【题型】解答题　【知识点】立体几何　【难度】medium
如图，在正三棱柱$ABC - A_1B_1C_1$中，$AA_1 = 2AC = 4$，延长$CB$至$D$，使$CB = BD$，$E$是线段$BC$的中点．

(1)求证：
① 直线$C_1B\parallel$平面$AB_1D$；
② $AE\perp DB_1$；

(2)求二面角$B_1 - AD - C$的正弦值．
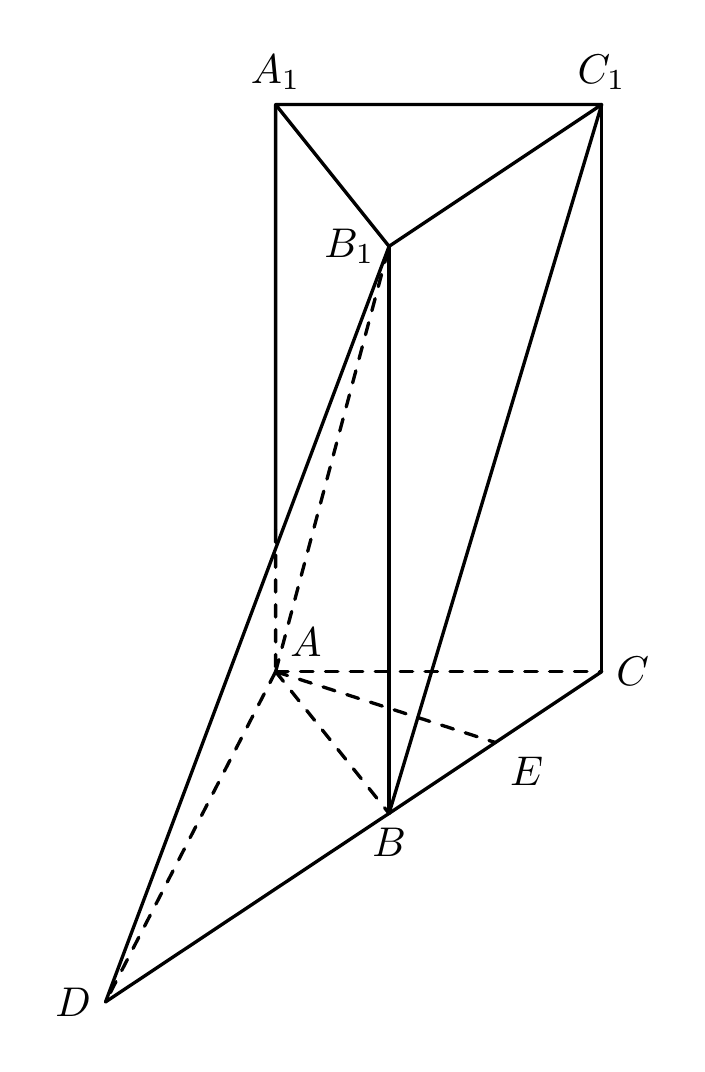
【解答】
\textbf{【答案】}(1)①证明见解析；②证明见解析 \quad (2)$\dfrac{4\sqrt{17}}{17}$

\vspace{1em}
\textbf{【知识点】}证明线面平行、线面垂直证明线线垂直、面面角的向量求法

\vspace{1em}
\textbf{【分析】}(1)①证明四边形$BDB_1C_1$为平行四边形，则$C_1B\parallel B_1D$，再根据线面平行的判定定理即可得证；
②证明$AE\perp$平面$BCC_1B_1$，再根据线面垂直的性质即可得证；

(2)易得$\angle CAD = 90^\circ$，以点$A$为原点建立空间直角坐标系，利用向量法求解即可．

\vspace{1em}
\textbf{【详解】}(1)①在正三棱柱$ABC - A_1B_1C_1$中，$BC = B_1C_1$，$BC\parallel B_1C_1$，
因为$CB = BD$，所以$BD = B_1C_1$，$BD\parallel B_1C_1$，
所以四边形$BDB_1C_1$为平行四边形，所以$C_1B\parallel B_1D$，
又$C_1B\not\subset$平面$AB_1D$，$B_1D\subset$平面$AB_1D$，
所以$C_1B\parallel$平面$AB_1D$；

②因为$AB = AC$，$E$是线段$BC$的中点，所以$AE\perp BC$，
因为$BB_1\perp$平面$ABC$，$AE\subset$平面$ABC$，
所以$BB_1\perp AE$，
又$BB_1\cap BC = B$，$BB_1,BC\subset$平面$BCC_1B_1$，所以$AE\perp$平面$BCC_1B_1$，
又$DB_1\subset$平面$BCC_1B_1$，
所以$AE\perp DB_1$；

(2)在$\triangle ACD$中，由于$CB = BD = BA$，所以$\angle CAD = 90^\circ$，
则$AD = 2\sqrt{3}$，
如图，以点$A$为原点建立空间直角坐标系，
则$A(0,0,0)$，$D(2\sqrt{3},0,0)$，$B_1(\sqrt{3},1,4)$，
故$\overrightarrow{AB_1} = (\sqrt{3},1,4)$，$\overrightarrow{AD} = (2\sqrt{3},0,0)$，
设平面$B_1AD$的法向量为$\boldsymbol{m} = (x,y,z)$，
则有
\[
\begin{cases}
\boldsymbol{m}\cdot\overrightarrow{AD} = 2\sqrt{3}x = 0 \\
\boldsymbol{m}\cdot\overrightarrow{AB_1} = \sqrt{3}x + y + 4z = 0
\end{cases}
\]
令$y = -4$，则$z = 1$，$x = 0$，
所以$\boldsymbol{m} = (0,-4,1)$，
因为$z$轴垂直平面$ACD$，
则可取平面$ACD$的法向量为$\boldsymbol{n} = (0,0,1)$，
则$\cos\langle\boldsymbol{m},\boldsymbol{n}\rangle = \dfrac{\boldsymbol{m}\cdot\boldsymbol{n}}{|\boldsymbol{m}||\boldsymbol{n}|} = \dfrac{1}{\sqrt{17}\times 1} = \dfrac{\sqrt{17}}{17}$，
所以二面角$B_1 - AD - C$的正弦值为$\sqrt{1 - \left(\dfrac{\sqrt{17}}{17}\right)^2} = \dfrac{4\sqrt{17}}{17}$．

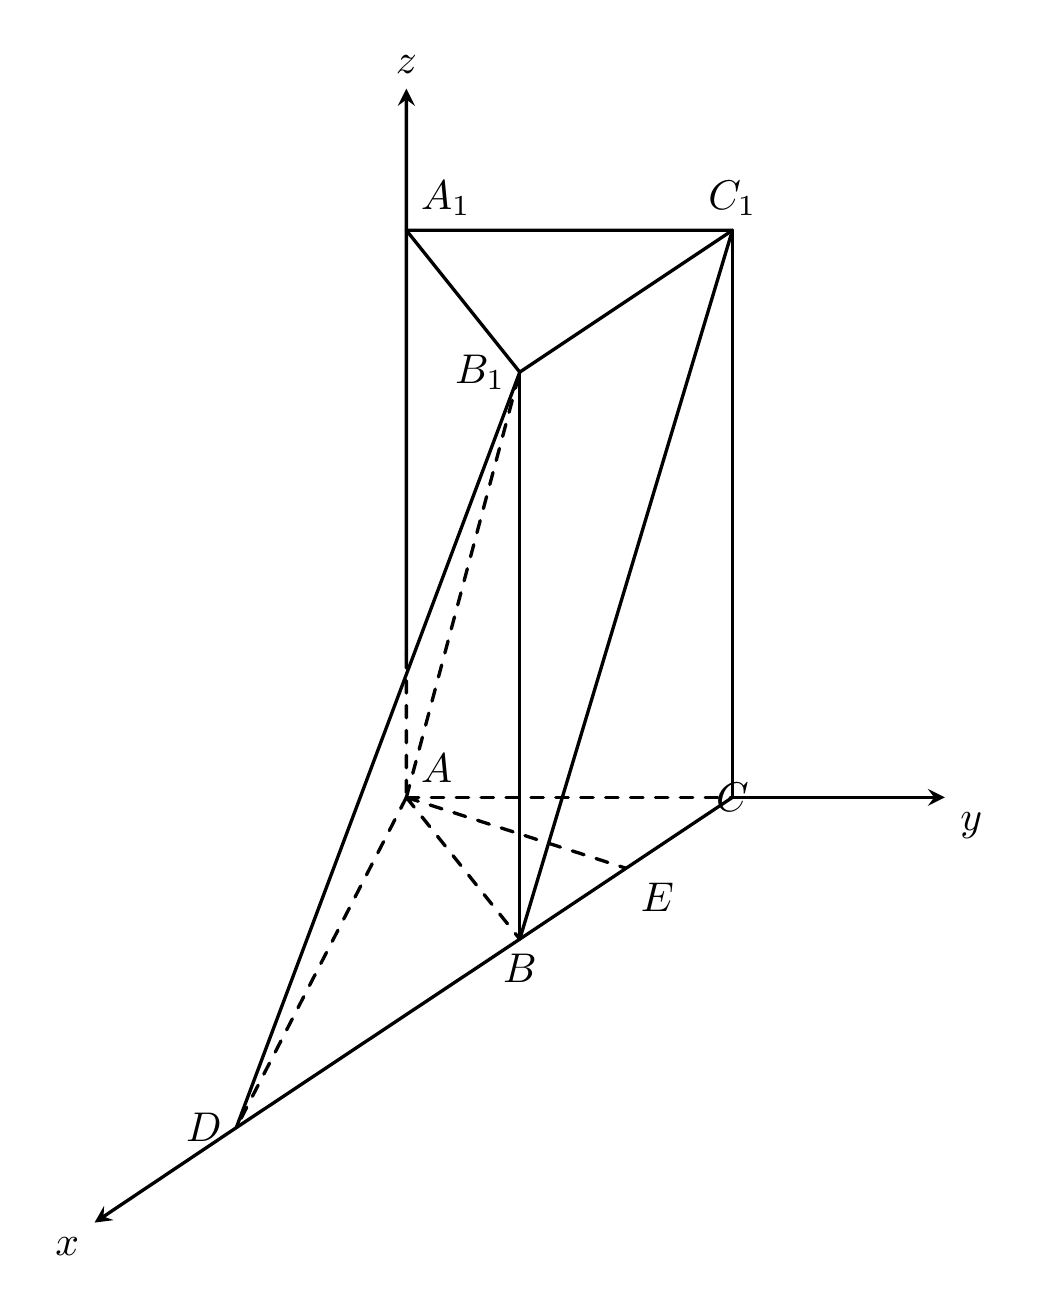